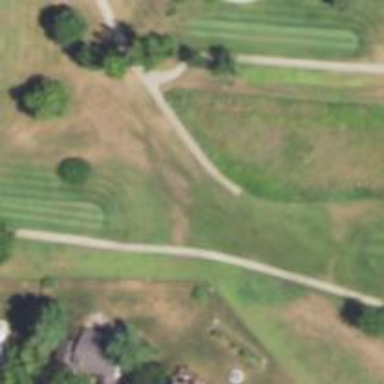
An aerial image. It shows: Path for golf carts.